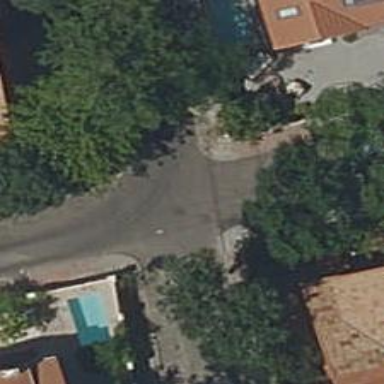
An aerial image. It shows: Parallel parking lane on residential road with asphalt surface.